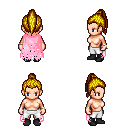
a pixel art fantasy rpg character, female body template, human, light skin, pink tattered cape, white pants, blonde long topknot hairstyle, bracelets, black shoes, four views (front, back, left, right), 2x2 character sprite sheet, small pixel art, hard edges, no anti-aliasing